Question: I am trying to use <URL> to share my app.
I have now shared it with 3 of my internal testers on <URL> one of them everything has worked fine and they have successfully downloaded the app.
But the other two when on the TestFlight app get a page like this:

Why my it be expired it makes no sense as it is definitely with in the 30 day test period as it is working fine on the other internal tester any help would be great
---
# Update
I just received an email from the "App Store Developer Support Escalation Team"
They said:
> Hi Max,We believe this issue has been resolved. If your testers are still
unable to test your app when using the TestFlight app version 1.0.1,
please let us know.Best regards,Ben
If anybody is still having the problem they try the answers bellow and they have updated the TestFlight app. Let me know and I will get back to the "App Store Developer Support Escalation Team".
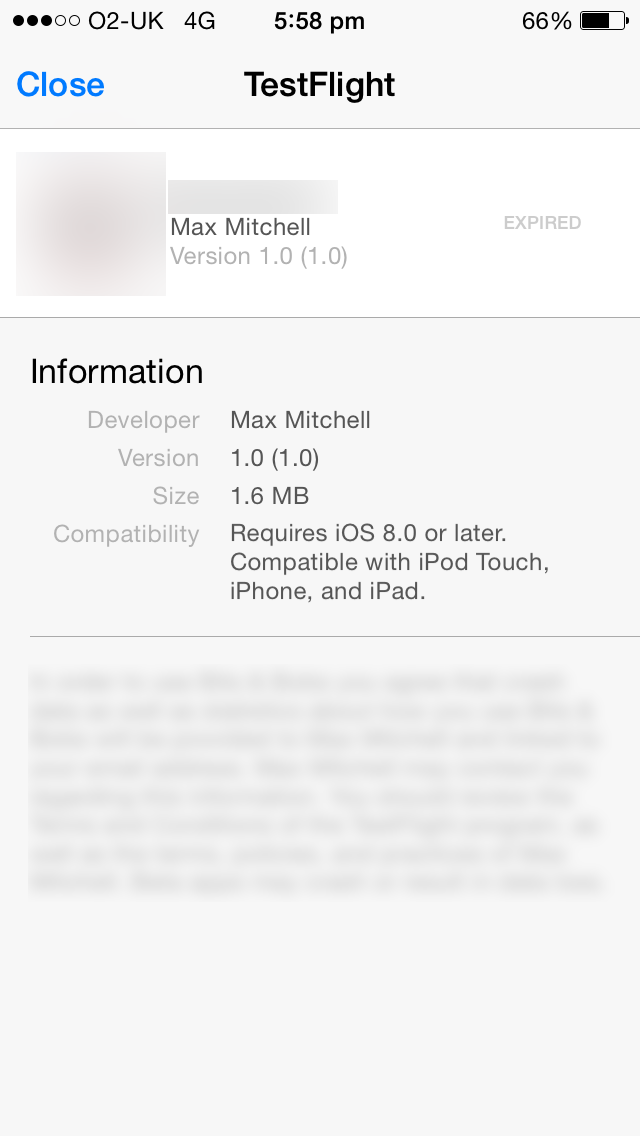
Answer: When shit like that happens, it usually means you have issue with provisioning profile.
It is the only thing that could possibly expire (certificates also)
Here are the following steps that will help you resolve this issue:
1. Log into your developer account
2. Delete/regenerate the profile
3. Go to Xcode
4. preferences
5. then account
6. refresh the provision
7. clean
8. build (using production profile)
9. archive
10. submit
Voila, should work fine now!